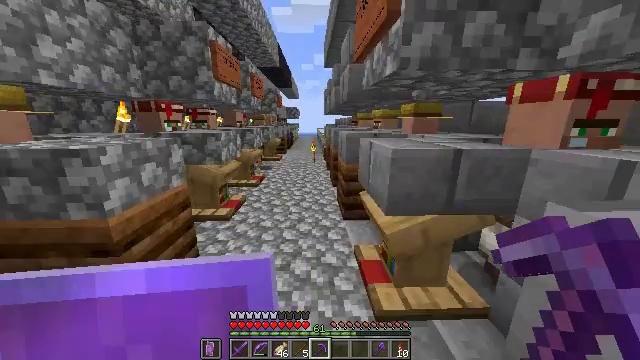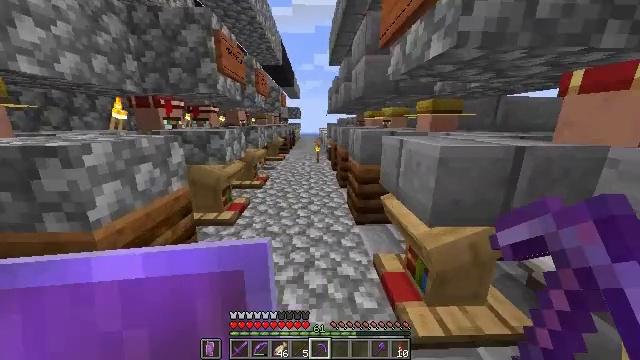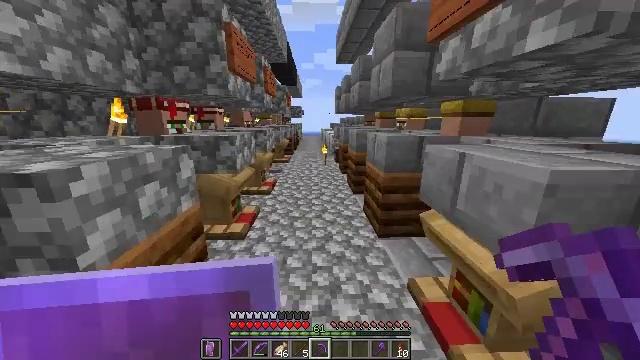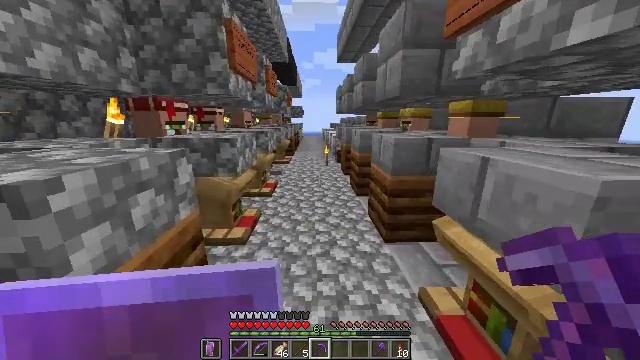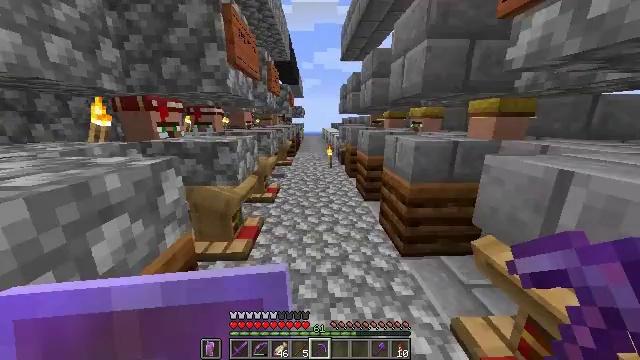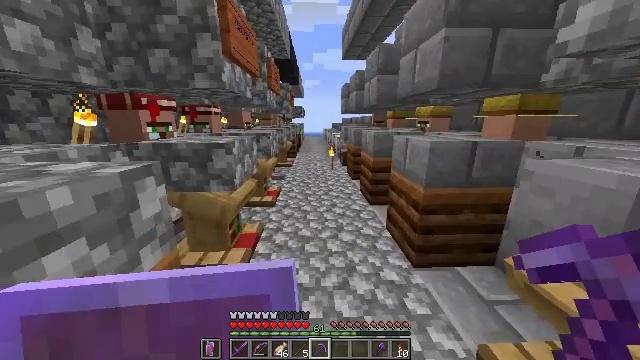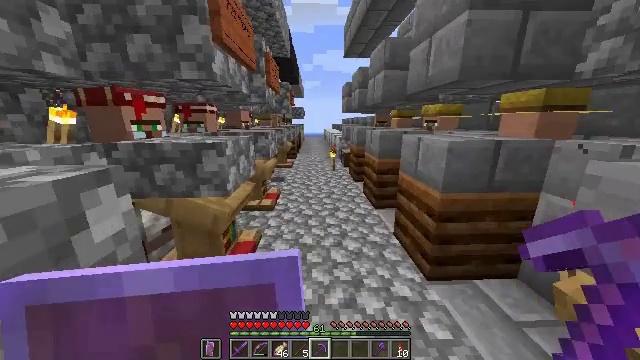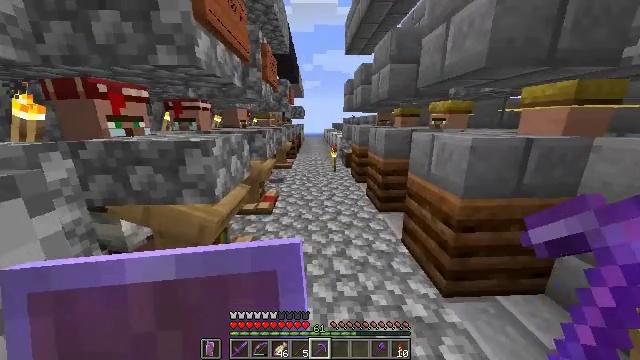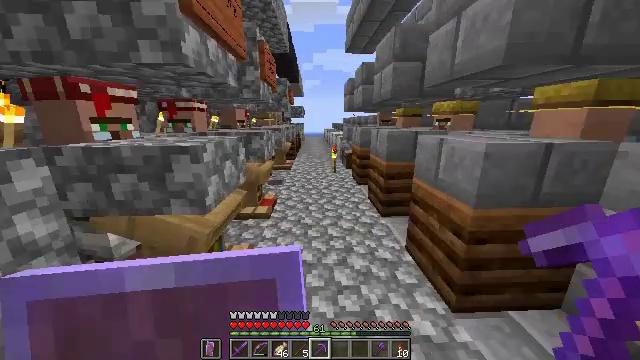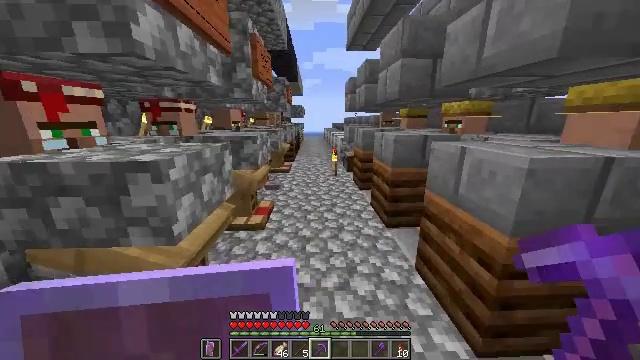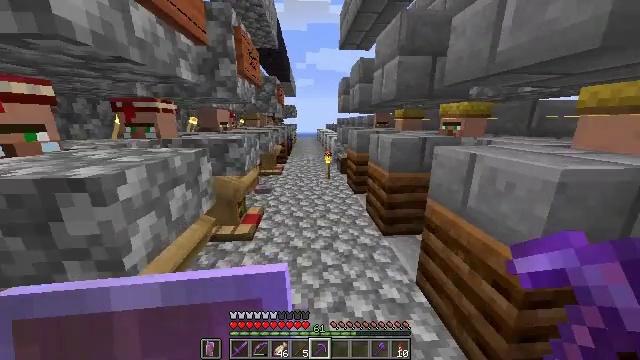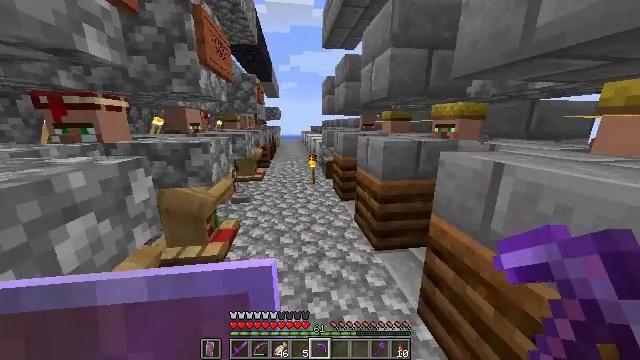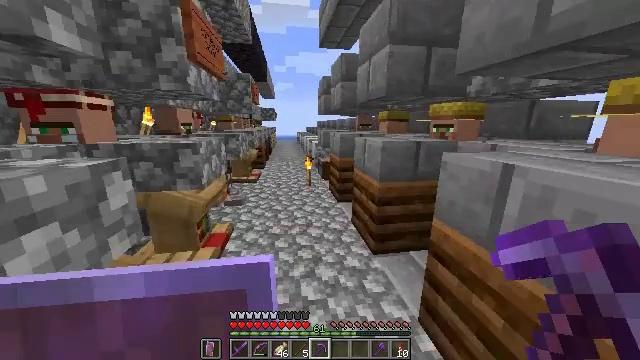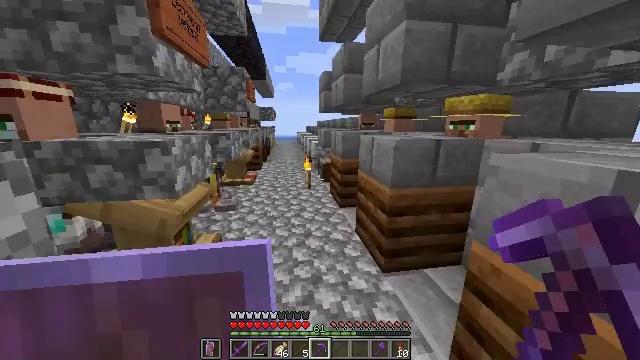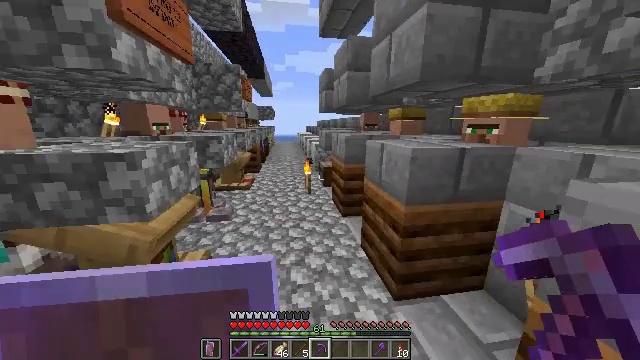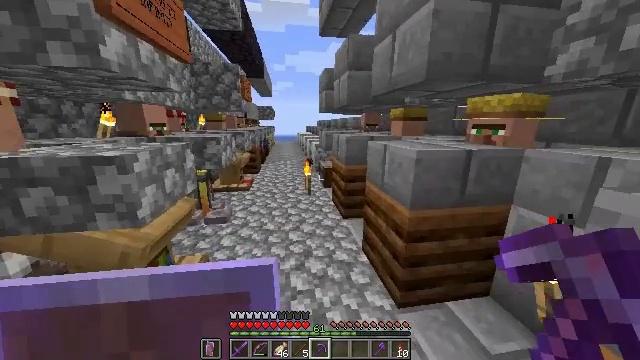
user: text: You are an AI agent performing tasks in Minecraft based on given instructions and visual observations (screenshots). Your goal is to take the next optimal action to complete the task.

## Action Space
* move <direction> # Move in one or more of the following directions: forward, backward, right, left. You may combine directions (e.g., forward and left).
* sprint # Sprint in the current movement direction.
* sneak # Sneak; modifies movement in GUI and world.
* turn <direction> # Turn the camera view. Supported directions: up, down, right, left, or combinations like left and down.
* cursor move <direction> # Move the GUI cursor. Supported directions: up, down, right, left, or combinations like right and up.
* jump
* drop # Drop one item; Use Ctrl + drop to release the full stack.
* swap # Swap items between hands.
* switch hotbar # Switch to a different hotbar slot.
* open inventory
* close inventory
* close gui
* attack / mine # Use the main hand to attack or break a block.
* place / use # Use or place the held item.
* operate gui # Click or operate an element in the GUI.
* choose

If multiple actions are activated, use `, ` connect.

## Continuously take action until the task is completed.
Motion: motion action
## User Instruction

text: Craft a brick.
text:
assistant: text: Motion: move forward and move left, sprint
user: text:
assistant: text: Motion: move forward and move left, sprint
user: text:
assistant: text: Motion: move forward, sprint
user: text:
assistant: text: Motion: move forward, sprint
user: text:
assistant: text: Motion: move forward, sprint
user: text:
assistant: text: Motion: move forward, sprint
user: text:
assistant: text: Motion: move forward, sprint
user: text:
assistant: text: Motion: move forward, sprint
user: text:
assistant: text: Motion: move forward, sprint
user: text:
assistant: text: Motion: move forward, sprint, turn right
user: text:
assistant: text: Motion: move forward, sprint, turn right
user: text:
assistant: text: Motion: move forward, sprint, turn right
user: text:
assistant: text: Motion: move forward, sprint
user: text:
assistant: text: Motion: move forward, sprint
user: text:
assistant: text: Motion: move forward, sprint
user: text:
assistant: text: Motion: move forward, sprint
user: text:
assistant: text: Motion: move forward, sprint
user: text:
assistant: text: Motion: move forward, sprint
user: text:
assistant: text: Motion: move forward, sprint
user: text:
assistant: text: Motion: move forward, sprint
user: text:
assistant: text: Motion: move forward, sprint
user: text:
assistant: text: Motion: move forward, sprint
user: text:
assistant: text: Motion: move forward, sprint
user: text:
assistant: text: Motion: move forward, sprint
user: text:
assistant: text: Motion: move forward, sprint
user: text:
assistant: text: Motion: move forward, sprint
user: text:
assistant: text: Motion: move forward, sprint
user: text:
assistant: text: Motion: move forward, sprint
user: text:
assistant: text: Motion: move forward, sprint
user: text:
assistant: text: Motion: move forward, sprint